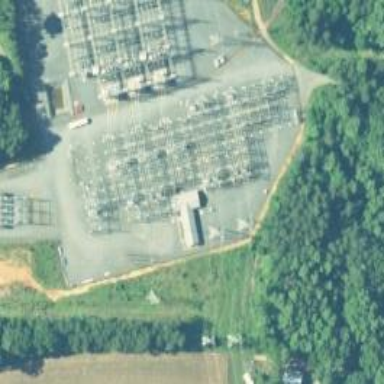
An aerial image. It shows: Switch used for power control.